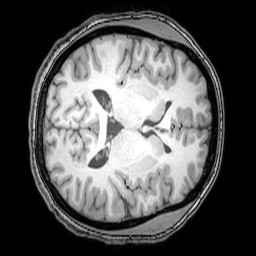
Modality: T1w
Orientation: axial
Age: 21
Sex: female
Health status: healthy
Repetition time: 0.081 s
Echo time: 0.037 s